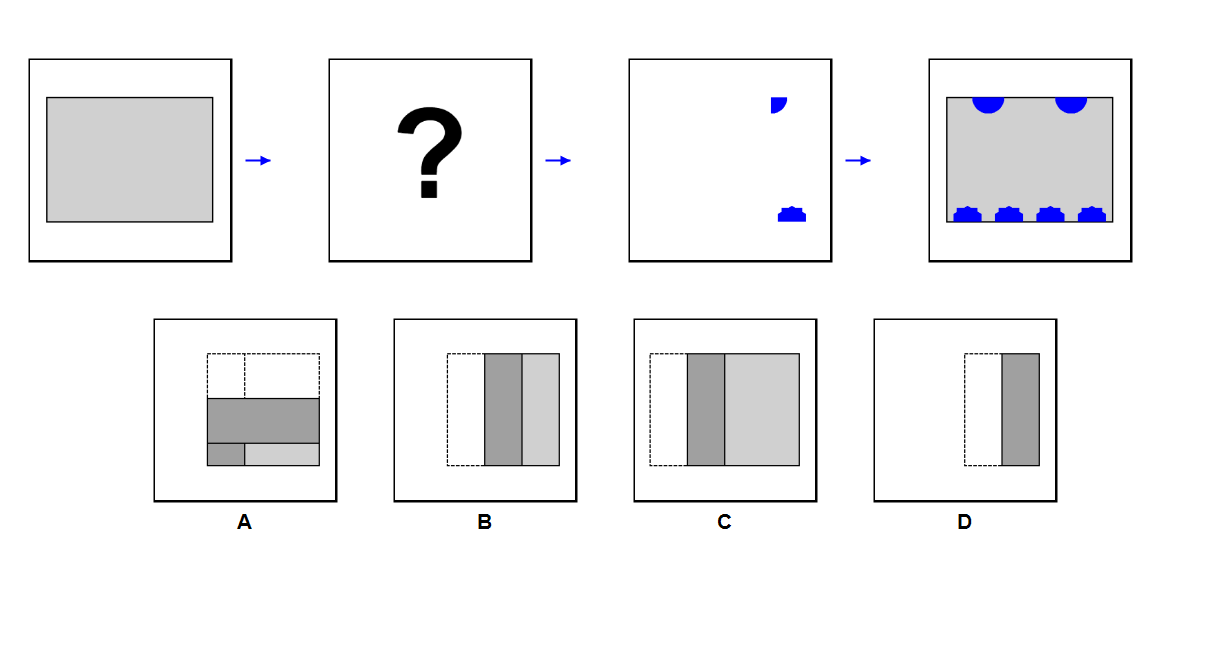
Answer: A